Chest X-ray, PA view. Patient: 81 years old, sex F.
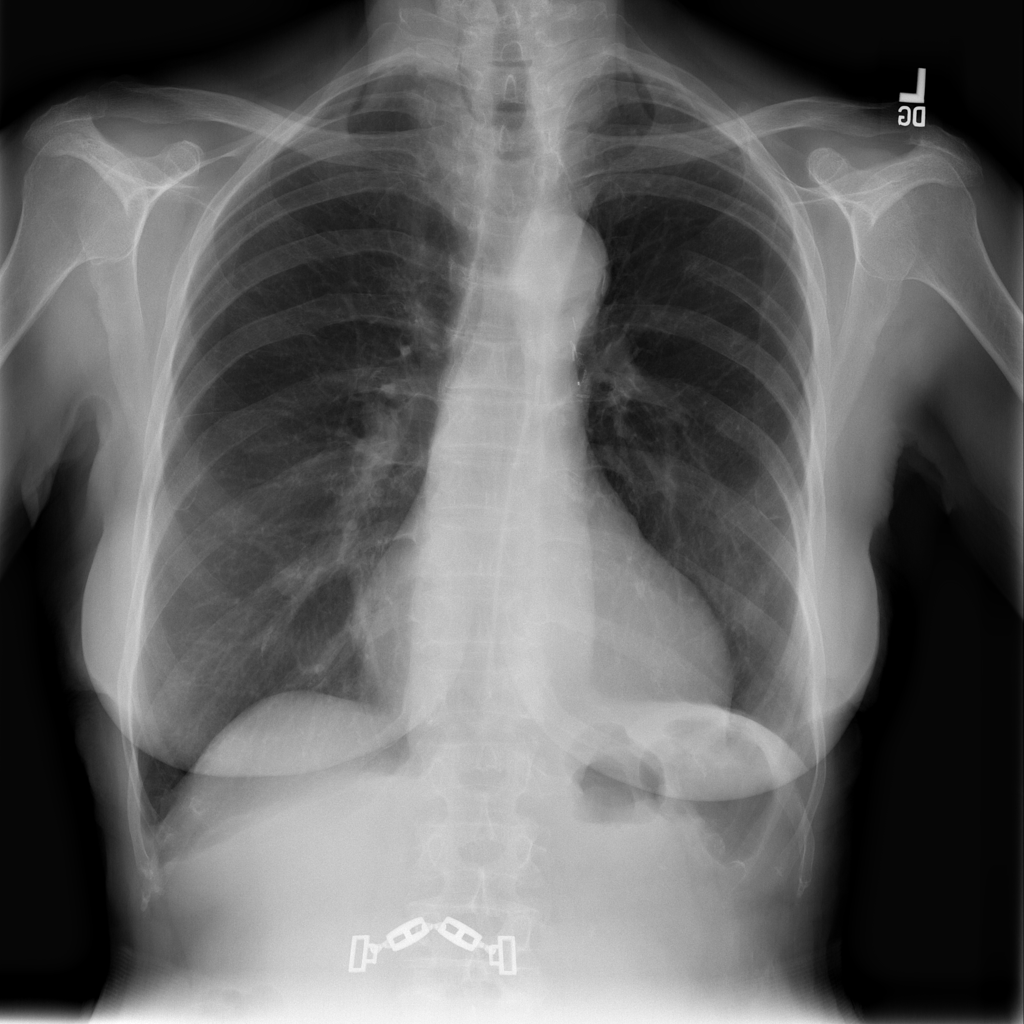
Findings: No Finding